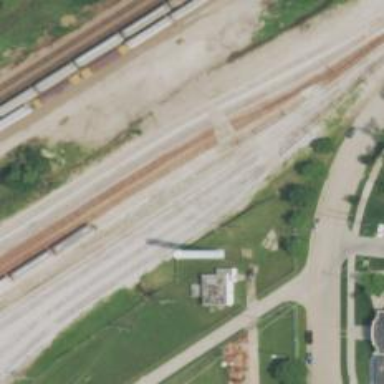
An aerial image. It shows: Railway yard.